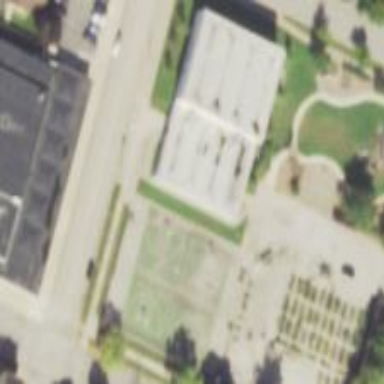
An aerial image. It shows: Community centre building.